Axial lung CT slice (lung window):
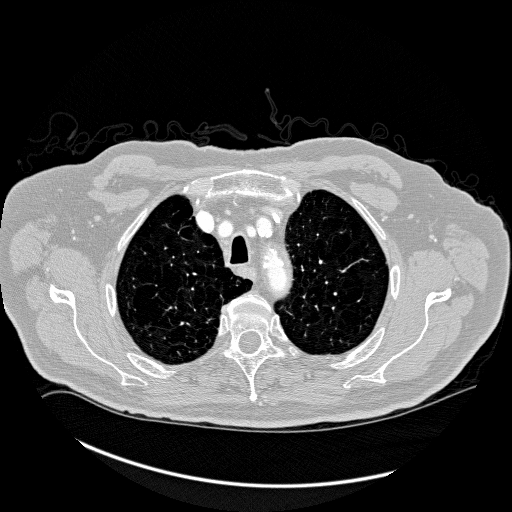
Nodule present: no